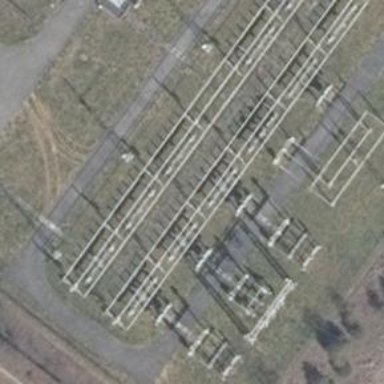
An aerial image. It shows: Power line with three cables configured as busbar.